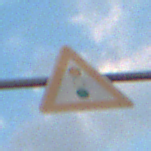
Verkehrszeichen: Lichtzeichenanlage
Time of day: SunriseSunset
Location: Outdoor (Nature)
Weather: PartlyCloudy
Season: NotSpecified
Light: Natural